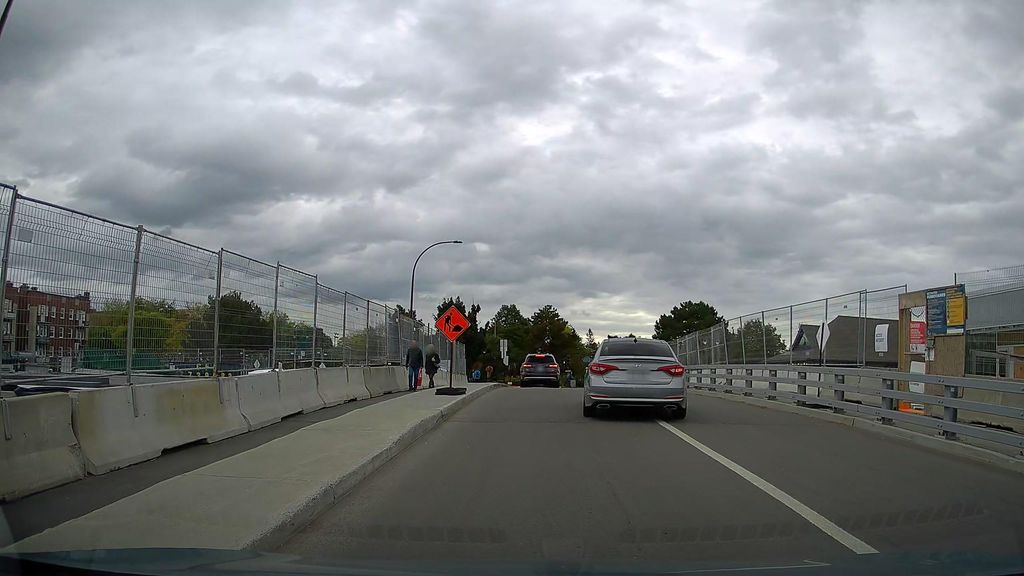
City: montreal